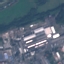
Label: Industrial